Question: I'm trying to create a custom LOESS panel function for my plot. Basically what it should do is the same as a simple 'panel.loess' or 'type = "smooth"'. The reason is that later on I want to make it a bit more complicated with things that cannot easily achieved with the above. However, it fails.
Here's a MWE (some of it loosely based on the example at page 235 of Sarkar's Lattice book:
'''
library(lattice)
set.seed(9)
foo <- rexp(100)
bar <- rexp(100)
thing <- factor(rep(c("this", "that"), times = 50))
d.f <- data.frame(foo = foo, bar = bar, thing = thing)
loess.c <- function(x) {
mod <- loess(foo ~ bar, data = x)
return(mod)
}
panel.cloess <- function(x, n = 50, ...){
panel.xyplot(x, ...)
lfit <- loess.c(x)
xx <- do.breaks(range(x$x), n)
yy <- predict(lfit, newdata = data.frame(bar = xx),
se = TRUE)
print(yy) # doesn't do anything
panel.lines(x = xx, y = yy$fit, ...)
}
xyplot(foo ~ bar | thing, data = d.f,
panel = panel.cloess)
'''
The result is this:

Obviously, this isn't working. I get the following error message: 'Error using packet n numeric 'envir' arg not of length one'. My attempts at debugging it (e.g. using that 'print(yy)') do not work as well, so I have no idea where to start looking for a solution.
Any ideas on what's causing this?
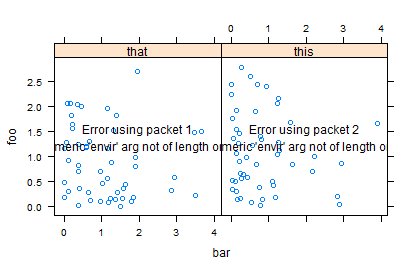
Answer: after some (small) modifications, I have used this script
'''
xyplot(foo ~ bar | thing, data = d.f, panel = function(x,y){
xx <- do.breaks(range(x), 49)
mod <- loess(y~x)
yy <- predict(mod, newdata = data.frame(foo=xx))
panel.xyplot(x,y)
panel.lines(x=xx, y= yy)
})
'''
I have changed the number of points because there was some warning message. Does it work and is that what you were expecting ?